Question: I have multiple table like this :

I want the result like in the picture if I use 'where table1.id = 1' :
- table2 is store value and key of columns name- table3 is store columns name that I need to show
The result should be
'''
ID | Name | A | B | C
1 | a | 10 | 20 | 30
'''
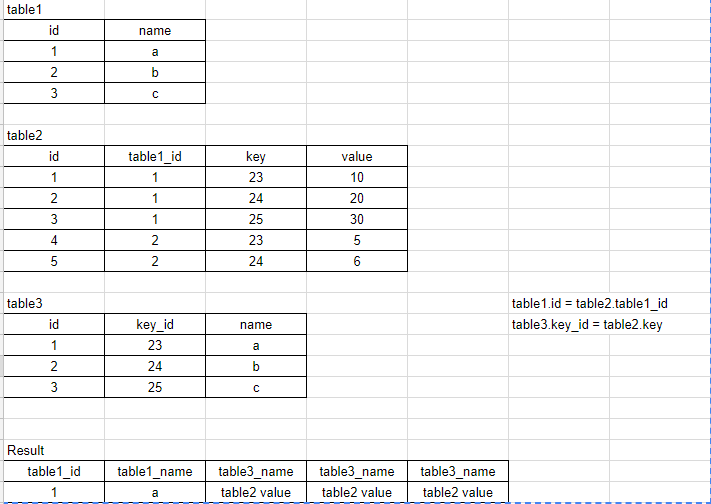
Answer: You need little 'JOIN's with aggrgation :
'''
select t1.id, t1.name,
sum(case when t3.name = 'a' then t2.value else 0 end) as A,
sum(case when t3.name = 'b' then t2.value else 0 end) as B,
sum(case when t3.name = 'c' then t2.value else 0 end) as C
from table1 t1 inner join
table2 t2
on t2.table1_id = t1.id inner join
table3 t3
on t3.key_id = t2.key
where t1.id = 1
group by t1.id, t1.name;
'''
However, this would do with only known values prior, if you want go with dynamic way, then you might need programming approach in MySQL.